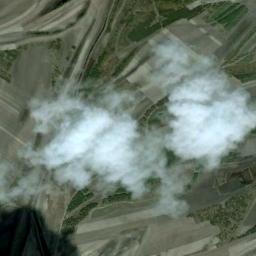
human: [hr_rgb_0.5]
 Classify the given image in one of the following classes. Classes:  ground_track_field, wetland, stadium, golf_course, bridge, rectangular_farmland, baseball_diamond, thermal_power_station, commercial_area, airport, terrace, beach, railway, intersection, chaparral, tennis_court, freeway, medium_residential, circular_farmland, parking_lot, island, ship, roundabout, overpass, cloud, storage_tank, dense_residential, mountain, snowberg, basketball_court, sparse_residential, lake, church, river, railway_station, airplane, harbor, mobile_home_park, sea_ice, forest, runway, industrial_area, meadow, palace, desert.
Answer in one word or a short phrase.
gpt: cloud